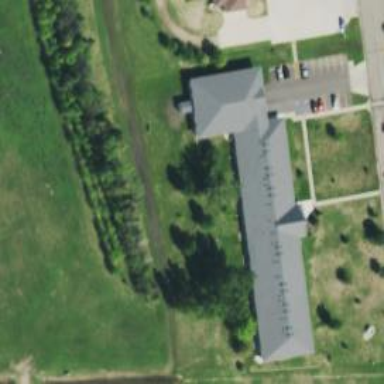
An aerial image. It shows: Nursing home building.